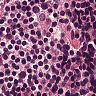
Metastatic tissue present: no